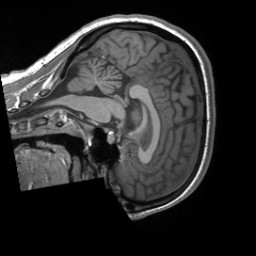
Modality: T1w
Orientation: sagittal